Question: I have an issue with the Arabic font in an Phonegap App. It isnt displayed correctly so I am getting some strange letters back if i view it in the phonegap app.

can anyone tell me why I get such a string and how to fix that ?
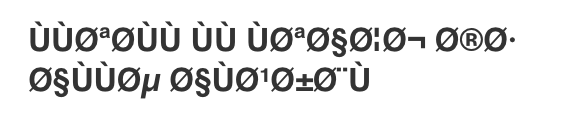
Answer: Add this line to your html page:
'''
<meta charset="utf-8">
'''